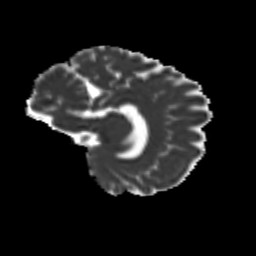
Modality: MD
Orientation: sagittal
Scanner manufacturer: siemens
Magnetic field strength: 3 T
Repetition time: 9.2 s
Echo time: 0.084 s